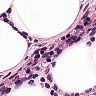
Metastatic tissue present: no